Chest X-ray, PA view. Patient: 22 years old, sex M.
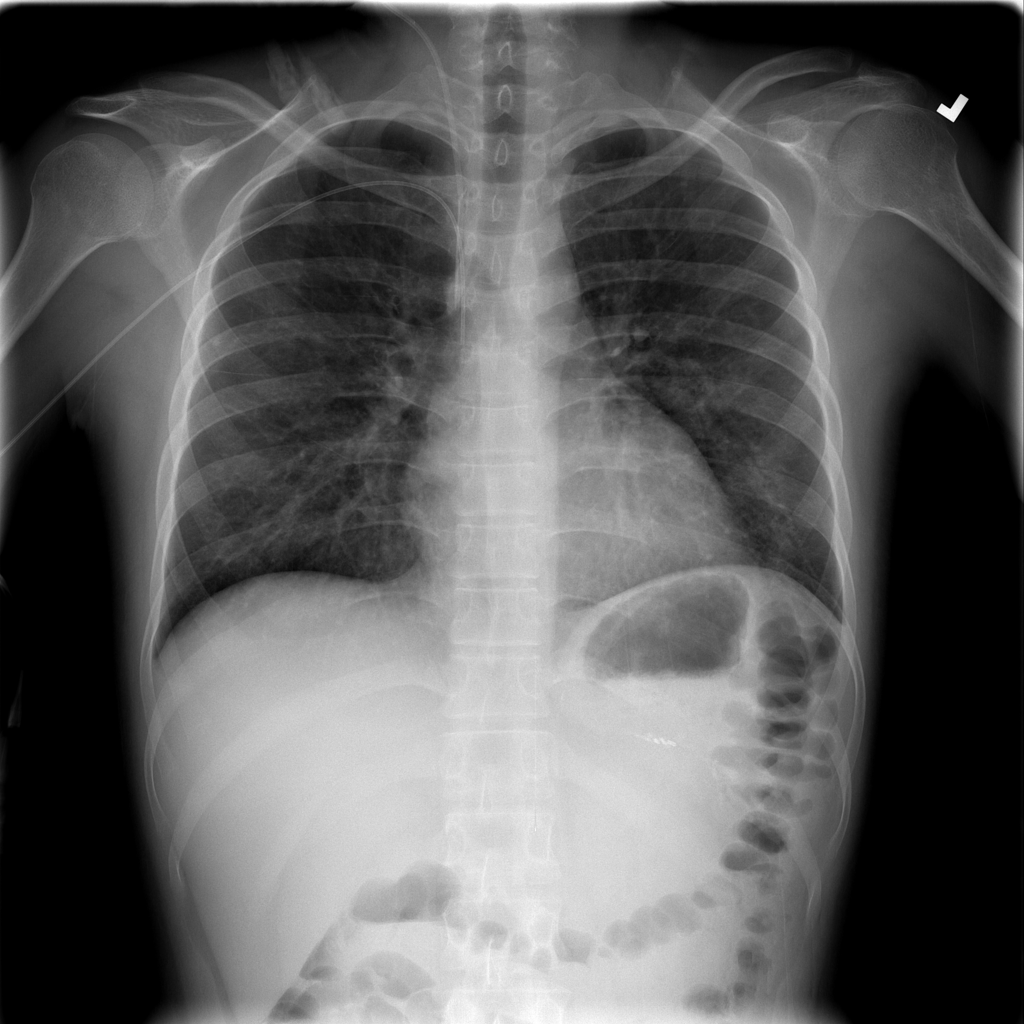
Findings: No Finding